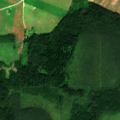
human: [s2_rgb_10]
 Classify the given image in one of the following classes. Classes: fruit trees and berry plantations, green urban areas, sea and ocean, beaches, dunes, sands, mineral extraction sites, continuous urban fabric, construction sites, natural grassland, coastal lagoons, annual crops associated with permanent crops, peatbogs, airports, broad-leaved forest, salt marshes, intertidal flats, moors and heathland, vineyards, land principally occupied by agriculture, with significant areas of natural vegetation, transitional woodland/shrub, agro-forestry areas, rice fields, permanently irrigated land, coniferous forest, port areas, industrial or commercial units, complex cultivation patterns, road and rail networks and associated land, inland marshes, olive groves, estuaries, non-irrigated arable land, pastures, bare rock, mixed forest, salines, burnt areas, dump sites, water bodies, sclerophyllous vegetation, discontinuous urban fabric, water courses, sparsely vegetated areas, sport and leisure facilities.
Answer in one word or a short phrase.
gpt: non-irrigated arable land, complex cultivation patterns, coniferous forest, mixed forest, transitional woodland/shrub